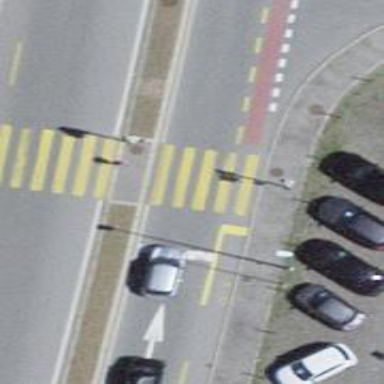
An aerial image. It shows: Uncontrolled footway crossing with markings.